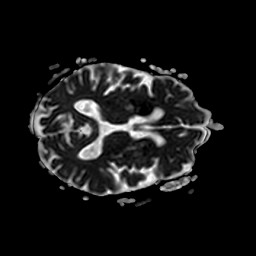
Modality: ADC
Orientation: axial
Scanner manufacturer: philips
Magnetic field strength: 3 T
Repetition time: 4.058 s
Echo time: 0.06008 s